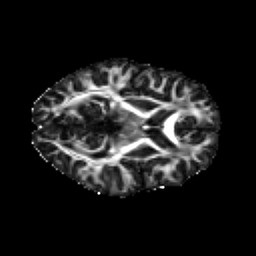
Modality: FA
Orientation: axial
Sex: male
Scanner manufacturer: siemens
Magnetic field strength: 3 T
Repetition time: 5 s
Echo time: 0.071 s